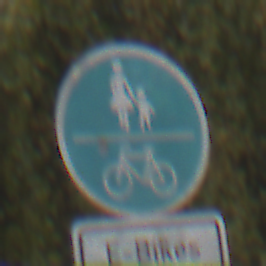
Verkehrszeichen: GemeinsamerGehUndRadweg
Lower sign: BesondereFahrzeugeUndTransportgueter13
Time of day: MorningAfternoon
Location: Outdoor (Nature)
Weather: Overcast
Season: Autumn
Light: Natural